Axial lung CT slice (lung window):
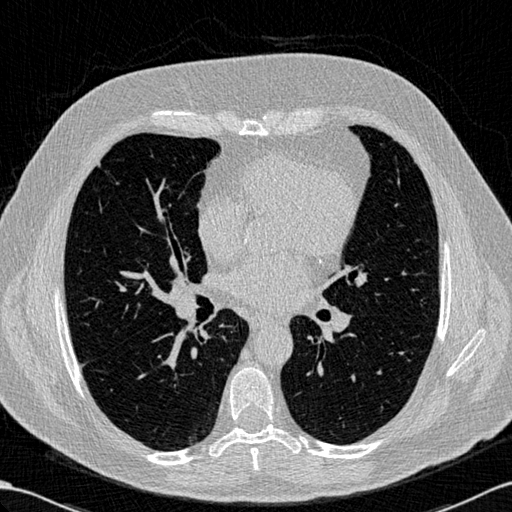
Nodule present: no